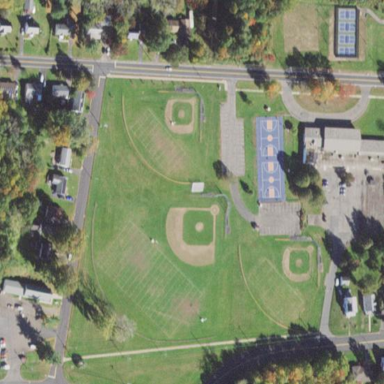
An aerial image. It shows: Baseball pitch for leisure and sports activities.